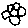
Label: flower